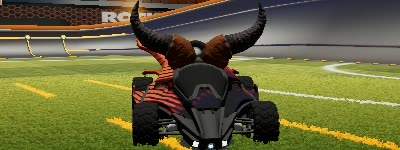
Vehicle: aftershock